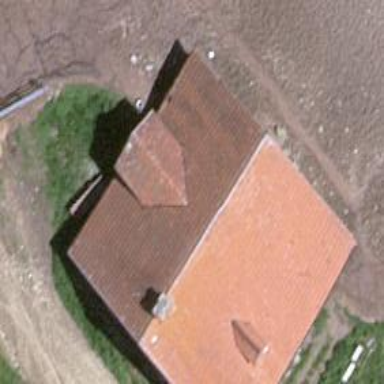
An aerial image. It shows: Farm auxiliary building.